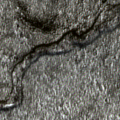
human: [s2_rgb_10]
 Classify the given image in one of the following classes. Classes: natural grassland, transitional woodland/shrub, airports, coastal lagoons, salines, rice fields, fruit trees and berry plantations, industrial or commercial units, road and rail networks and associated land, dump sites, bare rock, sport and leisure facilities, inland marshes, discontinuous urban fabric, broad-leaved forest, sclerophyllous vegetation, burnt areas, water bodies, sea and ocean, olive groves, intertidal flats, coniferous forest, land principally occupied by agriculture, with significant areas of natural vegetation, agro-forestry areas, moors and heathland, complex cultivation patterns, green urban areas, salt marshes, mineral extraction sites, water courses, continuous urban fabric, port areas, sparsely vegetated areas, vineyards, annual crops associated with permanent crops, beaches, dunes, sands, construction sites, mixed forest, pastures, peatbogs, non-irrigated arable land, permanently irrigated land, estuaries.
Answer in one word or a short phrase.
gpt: coniferous forest